Question: I want to create a layout in which I will like to align contents in a horizontal direction but let each row scroll-able in horizontal direction only. Here is my <URL>.
'''
.x-scroller{
overflow-x: scroll;
overflow-y:hidden;
height:100px;
width: 300px
}
'''
The .x-scroller DIV will be dynamically generated in a loop with her contents, each of the x-scroller DIV will equally have some contents which I will like to be able to scroll in horizontal direction only as can be seen in the picture below:

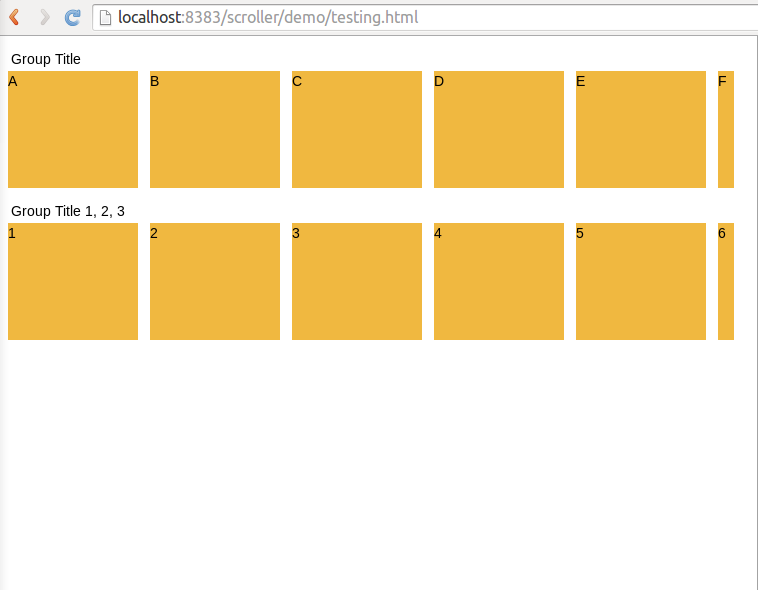
Answer: Is <URL> what you're looking for?
'''
.outer {
width: 500px;
height: 100px;
white-space: nowrap;
position: relative;
overflow-x: scroll;
overflow-y: hidden;
-webkit-overflow-scrolling: touch;
}
.outer div {
width: 24.5%;
background-color: #eee;
float: none;
height: 90%;
margin: 0 0.25%;
display: inline-block;
zoom: 1;
}
'''
'''
<div class="outer">
<div></div>
<div></div>
<div></div>
<div></div>
<div></div>
<div></div>
<div></div>
<div></div>
<div></div>
</div>
'''